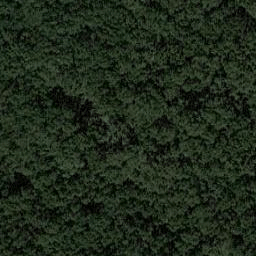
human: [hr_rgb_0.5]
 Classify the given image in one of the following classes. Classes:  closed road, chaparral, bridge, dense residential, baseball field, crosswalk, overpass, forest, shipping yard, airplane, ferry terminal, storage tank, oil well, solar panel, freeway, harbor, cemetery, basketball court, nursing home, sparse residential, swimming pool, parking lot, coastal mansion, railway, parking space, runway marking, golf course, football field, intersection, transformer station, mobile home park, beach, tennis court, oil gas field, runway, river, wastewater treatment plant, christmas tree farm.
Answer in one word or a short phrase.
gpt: forest